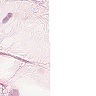
Metastatic tissue present: no